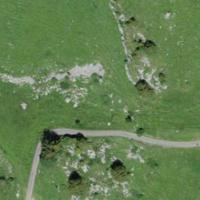
EUNIS habitat code: 23
Species observed at this site:
Rosa pendulina